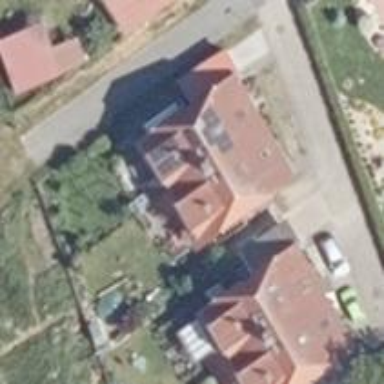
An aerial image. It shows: Detached building with half-hipped roof made of red roof tiles.